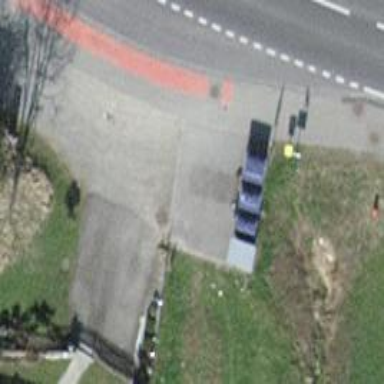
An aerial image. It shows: Recycling container for recycling.